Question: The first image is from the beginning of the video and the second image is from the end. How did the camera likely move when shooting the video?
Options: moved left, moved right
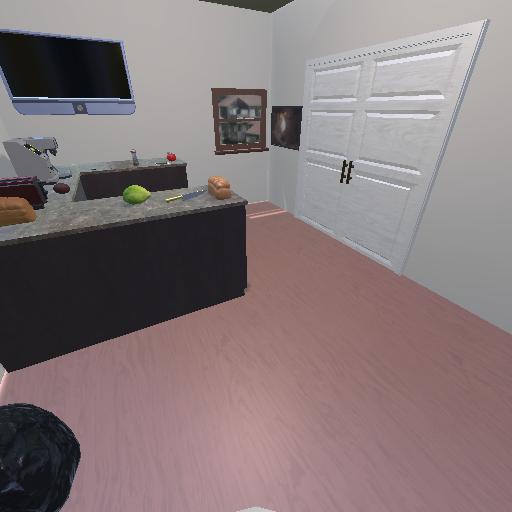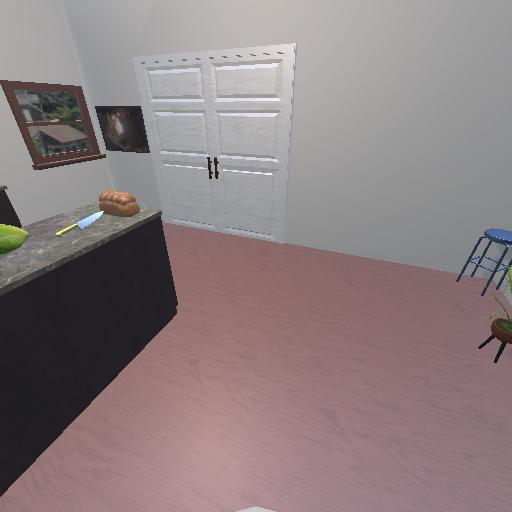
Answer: moved left